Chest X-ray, AP view. Patient: 5 years old, sex F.
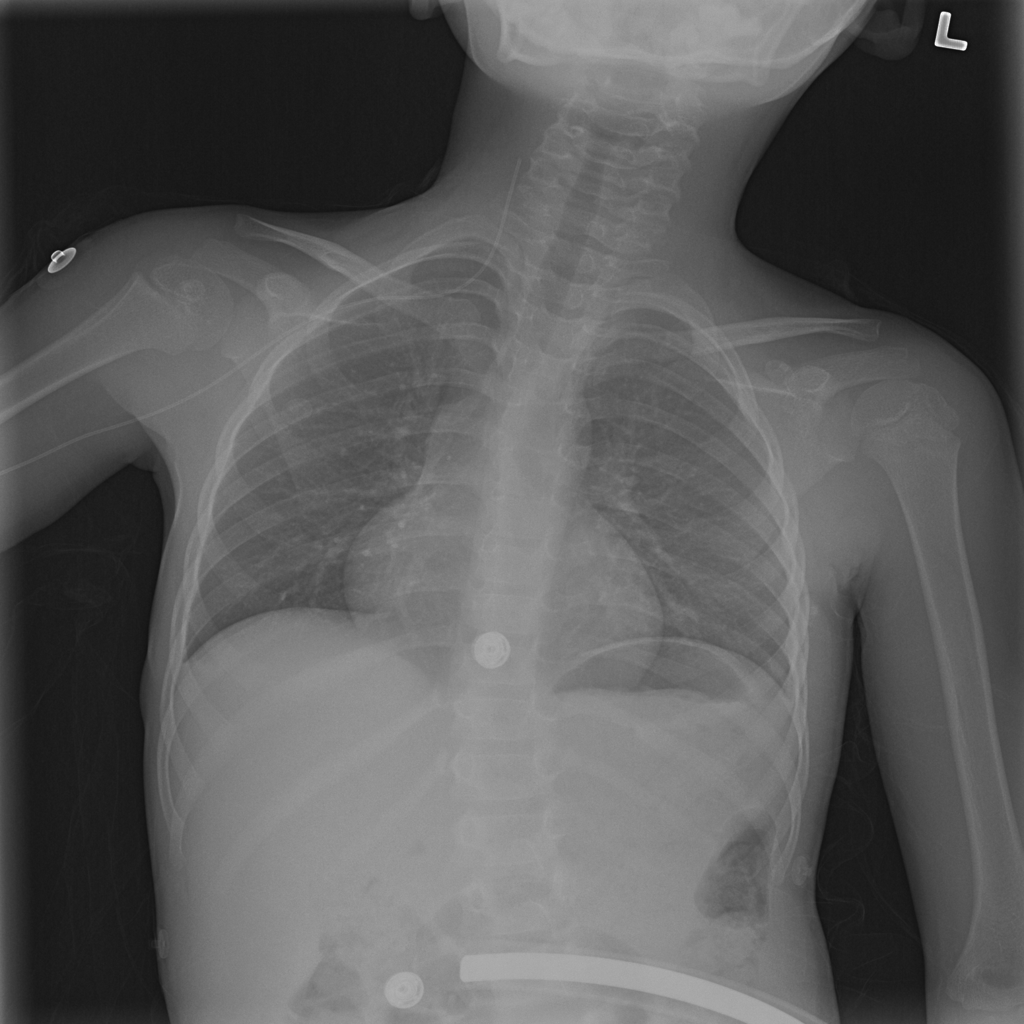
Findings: No Finding